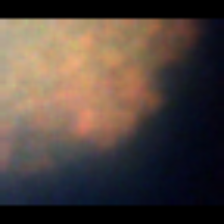
Taxon: Unknown_full_image
Group: Unknown